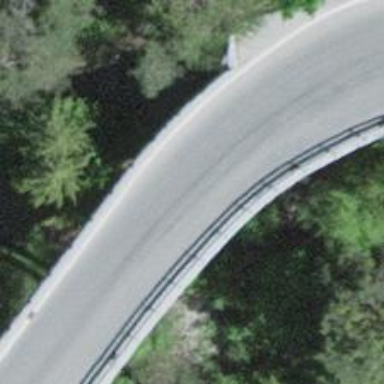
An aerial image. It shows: Tertiary road on asphalt surface crossing over bridge.